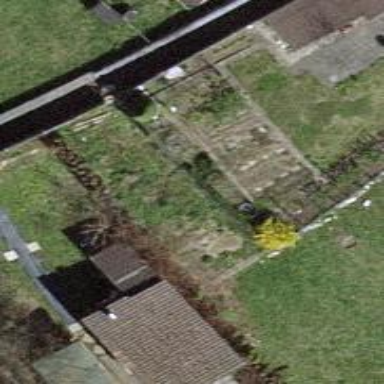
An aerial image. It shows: Allotment house.